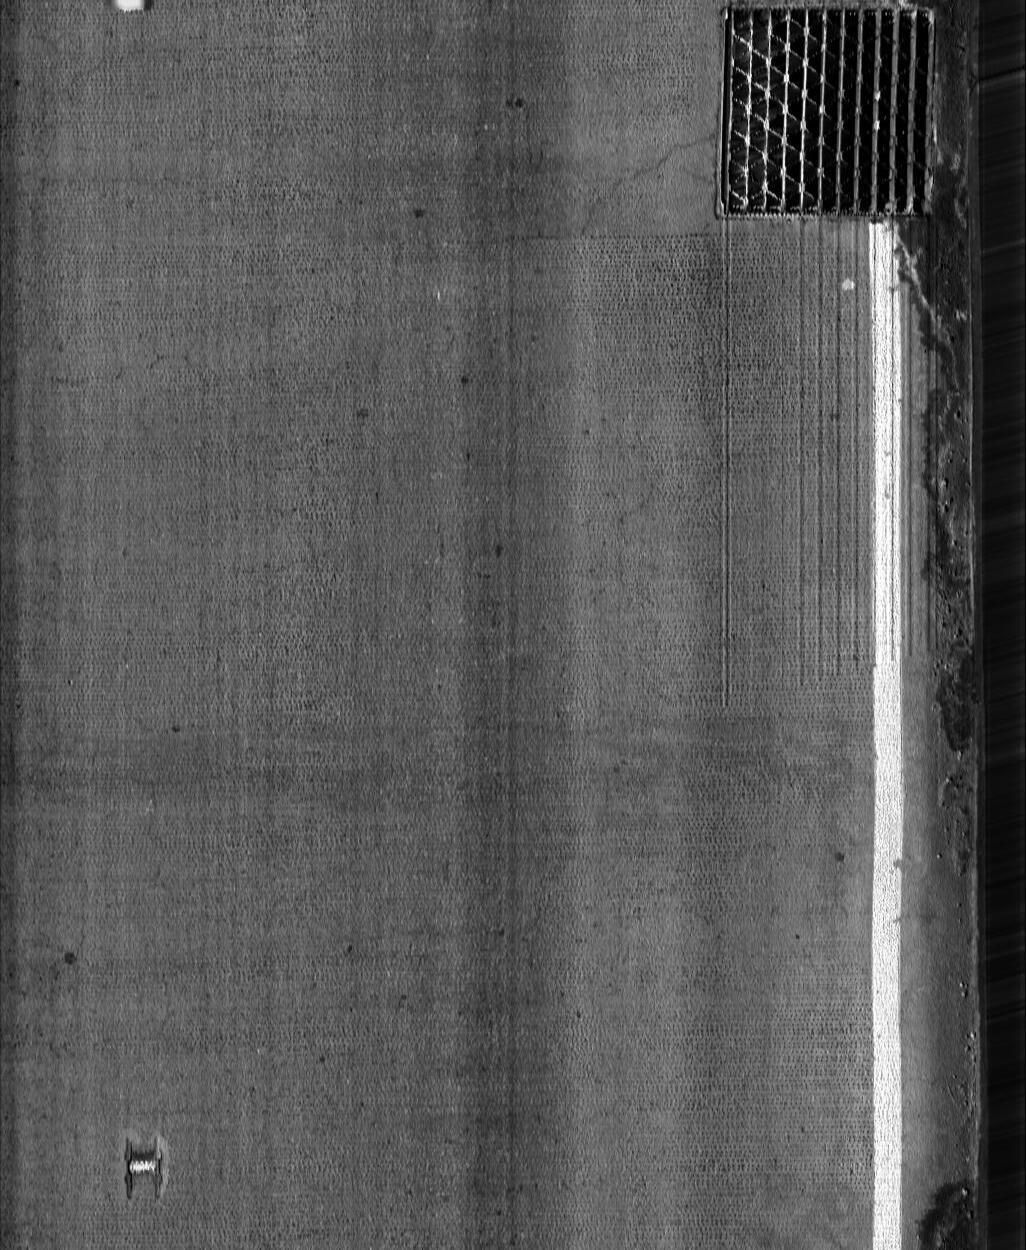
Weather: snowy
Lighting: day
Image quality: very poor
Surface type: walking surface
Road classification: footway
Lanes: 2
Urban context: urban centre
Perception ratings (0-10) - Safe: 1.81, Lively: 0.7, Beautiful: 0.86, Boring: 6.99, Depressing: 7.98, Wealthy: 1.47